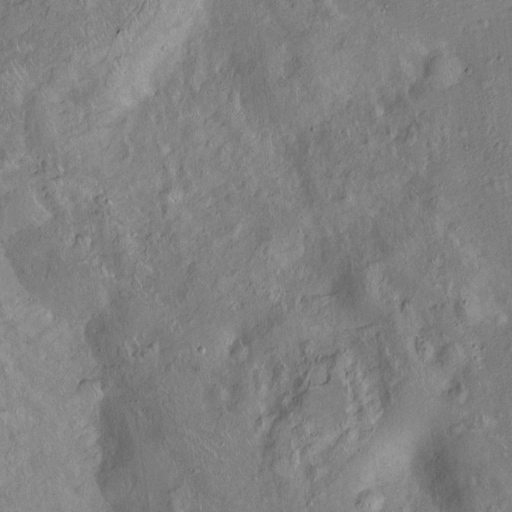
Objects detected: cone